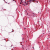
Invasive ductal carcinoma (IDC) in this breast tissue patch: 0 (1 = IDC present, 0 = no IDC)